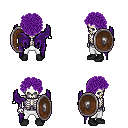
a pixel art fantasy rpg character, male body template, skeleton, purple wings, white pants, purple curly afro hairstyle, bracelets, black shoes, shield, four views (front, back, left, right), 2x2 character sprite sheet, small pixel art, hard edges, no anti-aliasing